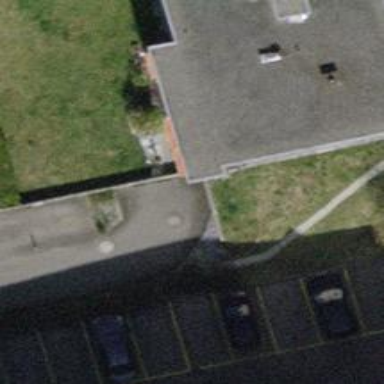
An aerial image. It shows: Parking entrance.